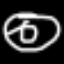
Label: donut